高一 · 算术
已知函数 $y=\left|\log _{\frac{1}{2}} x\right|$ 的定义域为 $\left[\frac{1}{2}, m\right]$, 值域为 $[0,1]$, 则 $m$ 的取值范围为
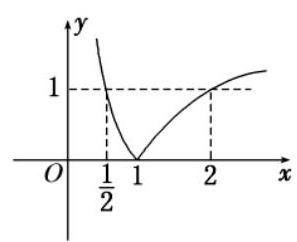
答案: $[1,2]$
解析: 作出 $y=\left|\log _{\frac{1}{2}} x\right|$ 的图象(如图)可知

$f\left(\frac{1}{2}\right)=f(2)=1$,

由题意结合图象知: $1 \leqslant m \leqslant 2$.